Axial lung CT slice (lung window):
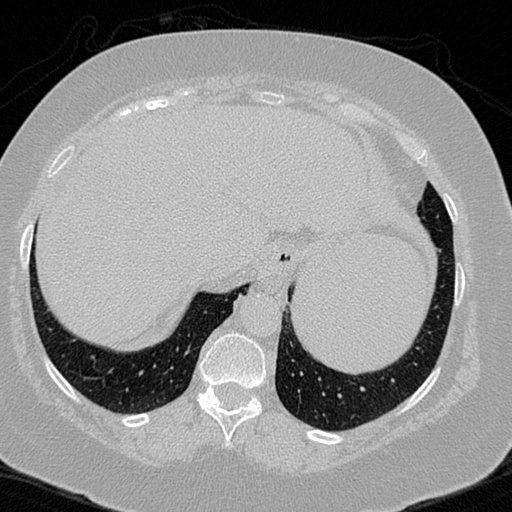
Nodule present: no